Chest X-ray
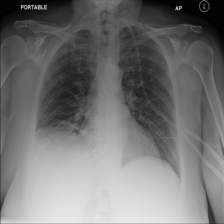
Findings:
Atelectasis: negative
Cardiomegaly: negative
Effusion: negative
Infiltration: negative
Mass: negative
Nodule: negative
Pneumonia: negative
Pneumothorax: negative
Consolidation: negative
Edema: positive
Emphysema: negative
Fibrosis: negative
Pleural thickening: negative
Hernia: negative